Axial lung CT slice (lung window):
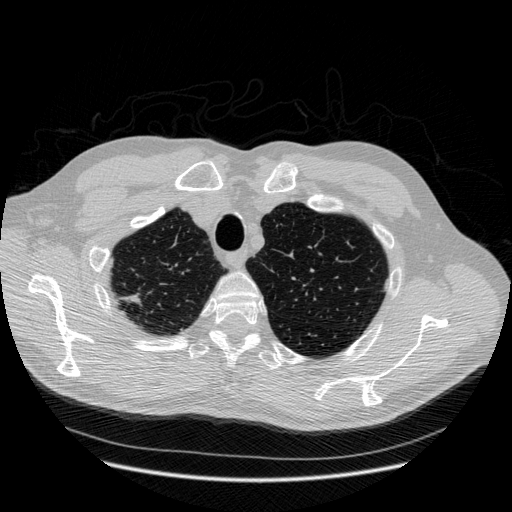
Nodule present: no